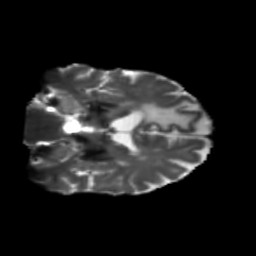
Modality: T2w
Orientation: coronal
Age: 56
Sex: male
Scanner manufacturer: siemens
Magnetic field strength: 3 T
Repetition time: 5.47 s
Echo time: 0.0854 s